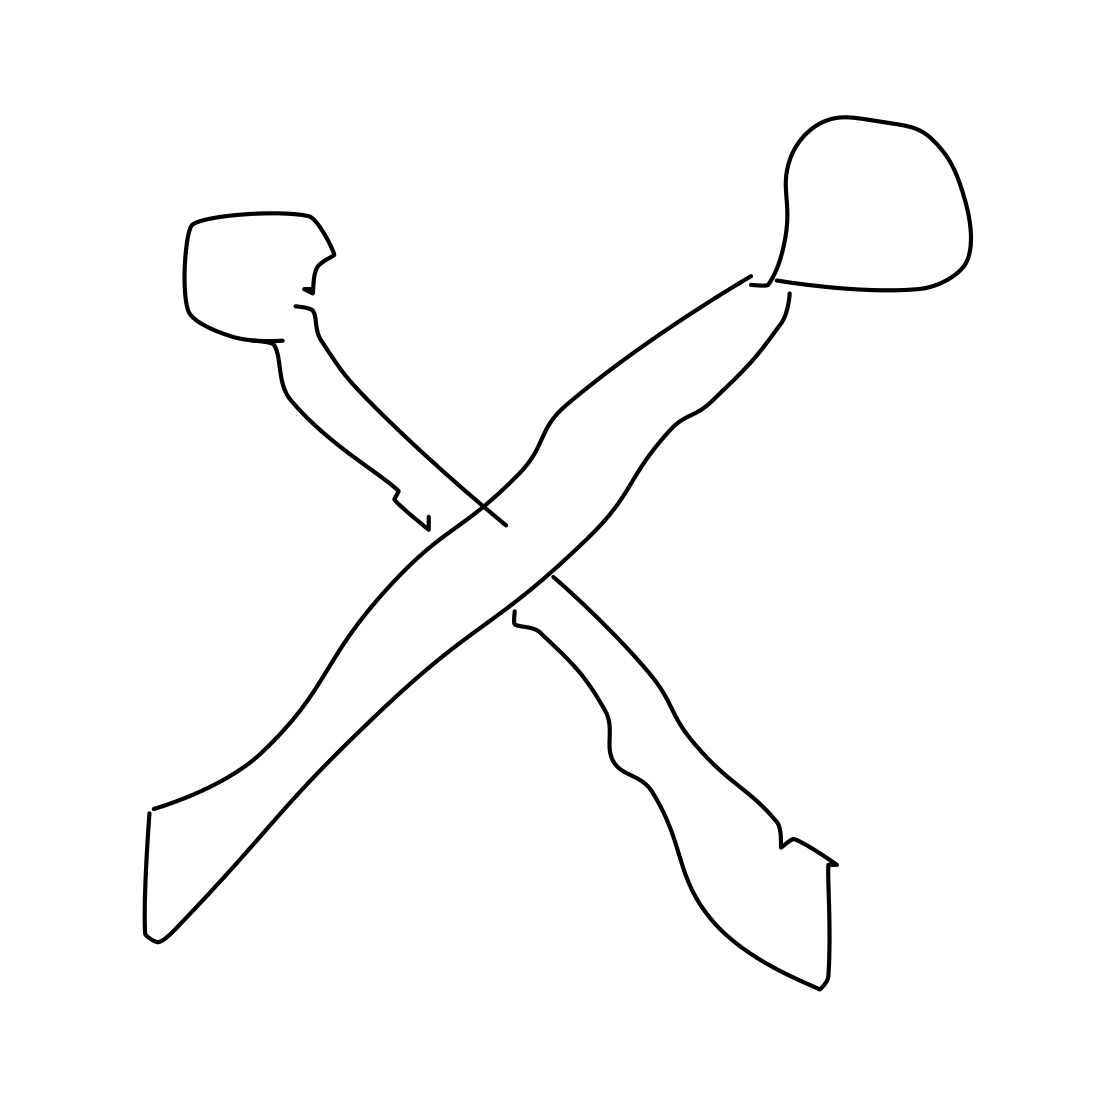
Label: scissors